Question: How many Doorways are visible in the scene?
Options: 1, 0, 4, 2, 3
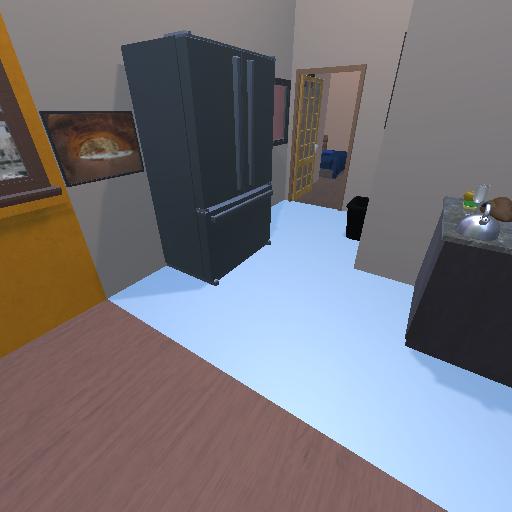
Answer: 1